Field crop: maize
Growth stage: 2
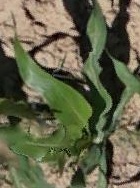
Species: maize